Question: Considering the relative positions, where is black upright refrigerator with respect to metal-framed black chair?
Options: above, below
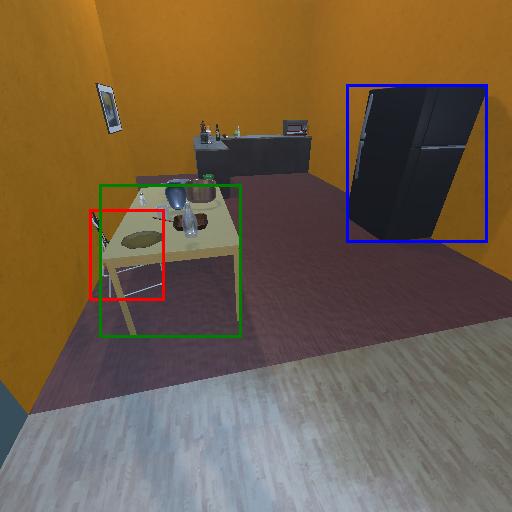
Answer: above